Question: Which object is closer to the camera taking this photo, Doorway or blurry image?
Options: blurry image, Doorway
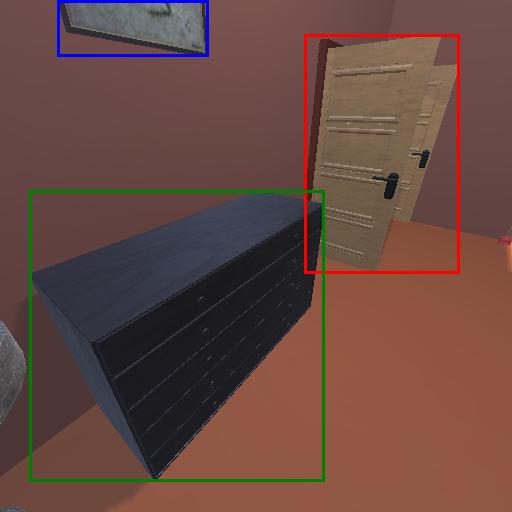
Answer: blurry image